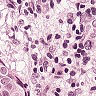
Metastatic tissue present: yes